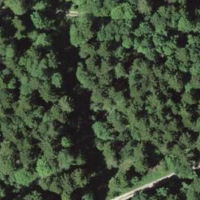
EUNIS habitat code: 41
Species observed at this site:
Neottia nidus-avis